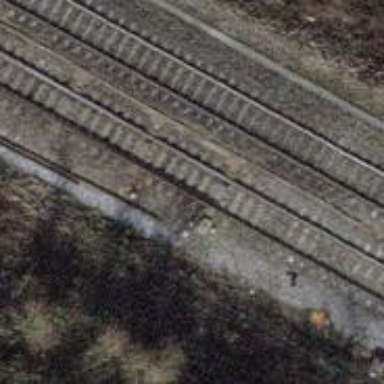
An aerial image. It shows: Railway switch.